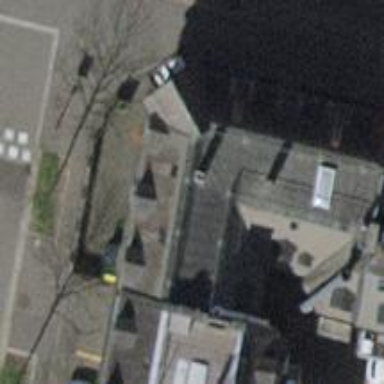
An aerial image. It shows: Restaurant.